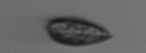
Label: Prorocentrum_triestinum